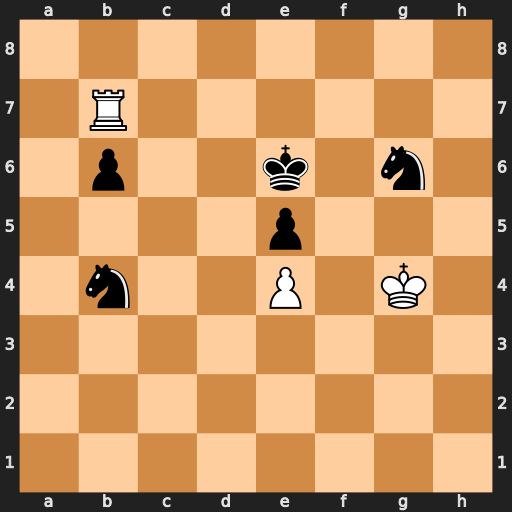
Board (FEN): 8/1R6/1p2k1n1/4p3/1n2P1K1/8/8/8
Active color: w
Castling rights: -
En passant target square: -
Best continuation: Rxb6+ Kf7 Rxb4